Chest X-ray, AP view. Patient: 63 years old, sex F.
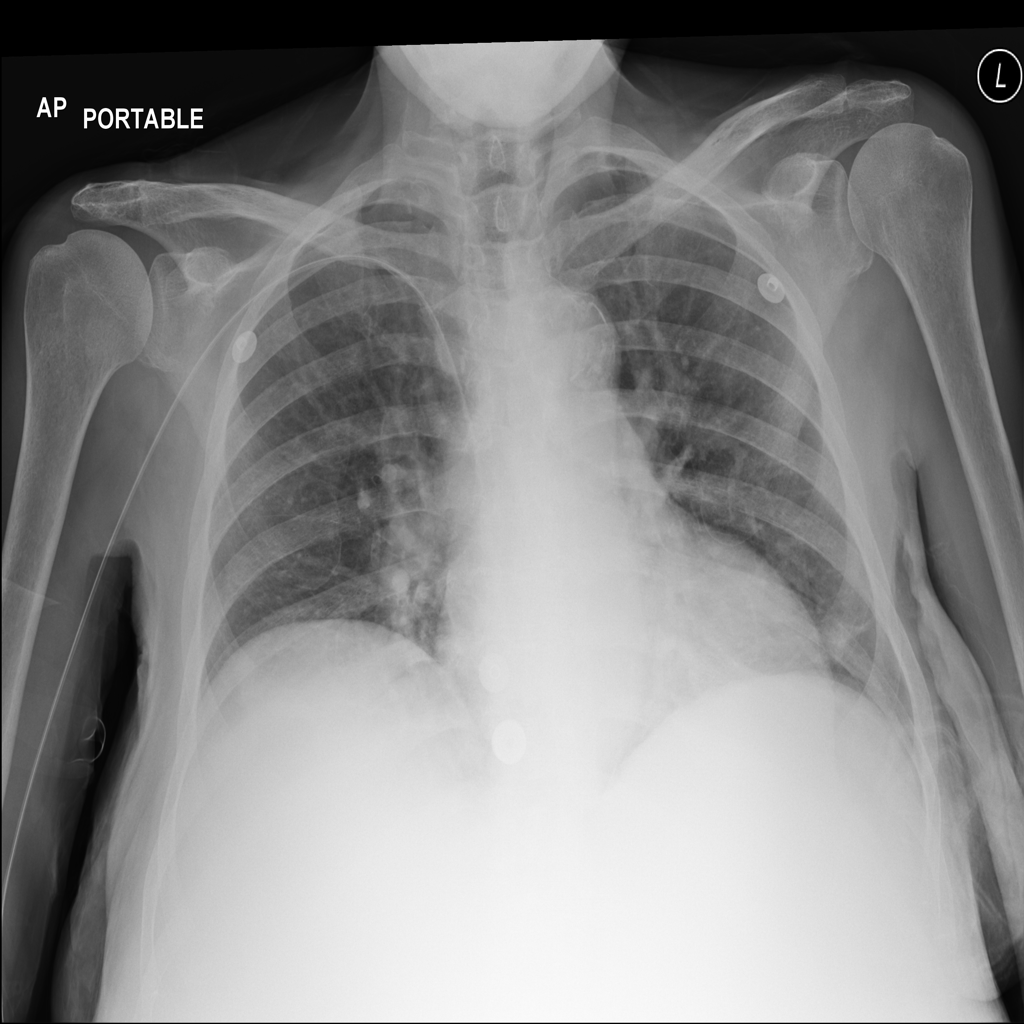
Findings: No Finding